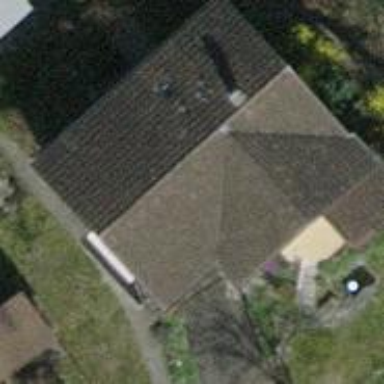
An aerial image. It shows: Detached building.